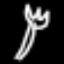
Label: fork